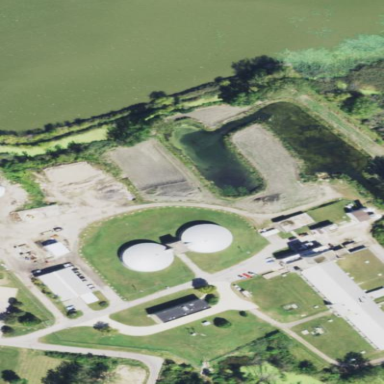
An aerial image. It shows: Water works facility.